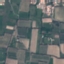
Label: PermanentCrop